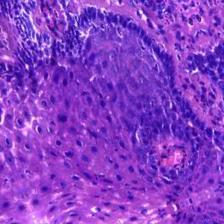
Diagnosis: OSCC